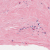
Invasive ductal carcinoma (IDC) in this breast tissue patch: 0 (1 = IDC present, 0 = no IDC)